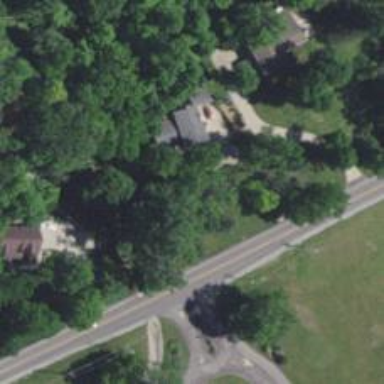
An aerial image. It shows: Driveway.